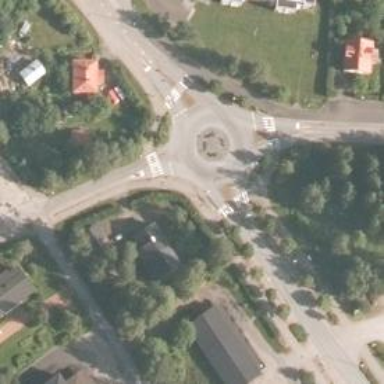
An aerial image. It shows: Tertiary road leading to roundabout.